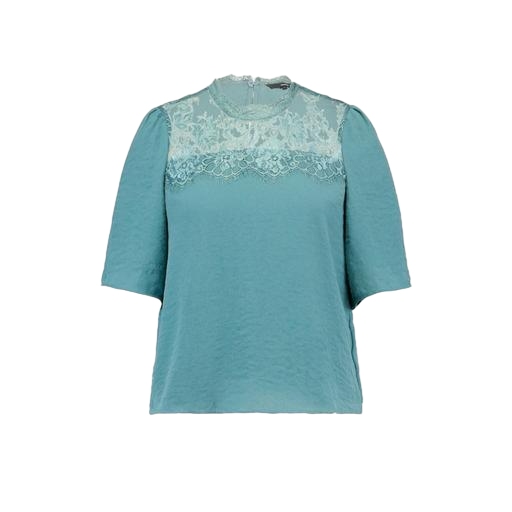
lace-yoke t-shirt, blue lace-accented top, short-sleeve top only macy, white background